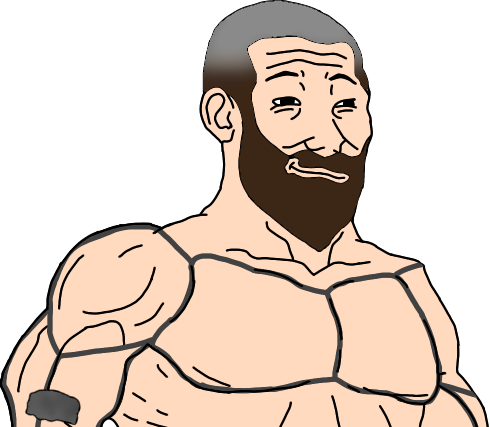
Label: 5_Grey_Chad